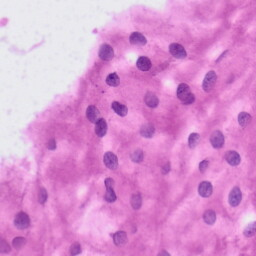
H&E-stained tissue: Tonsil